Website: macys
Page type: billing-address
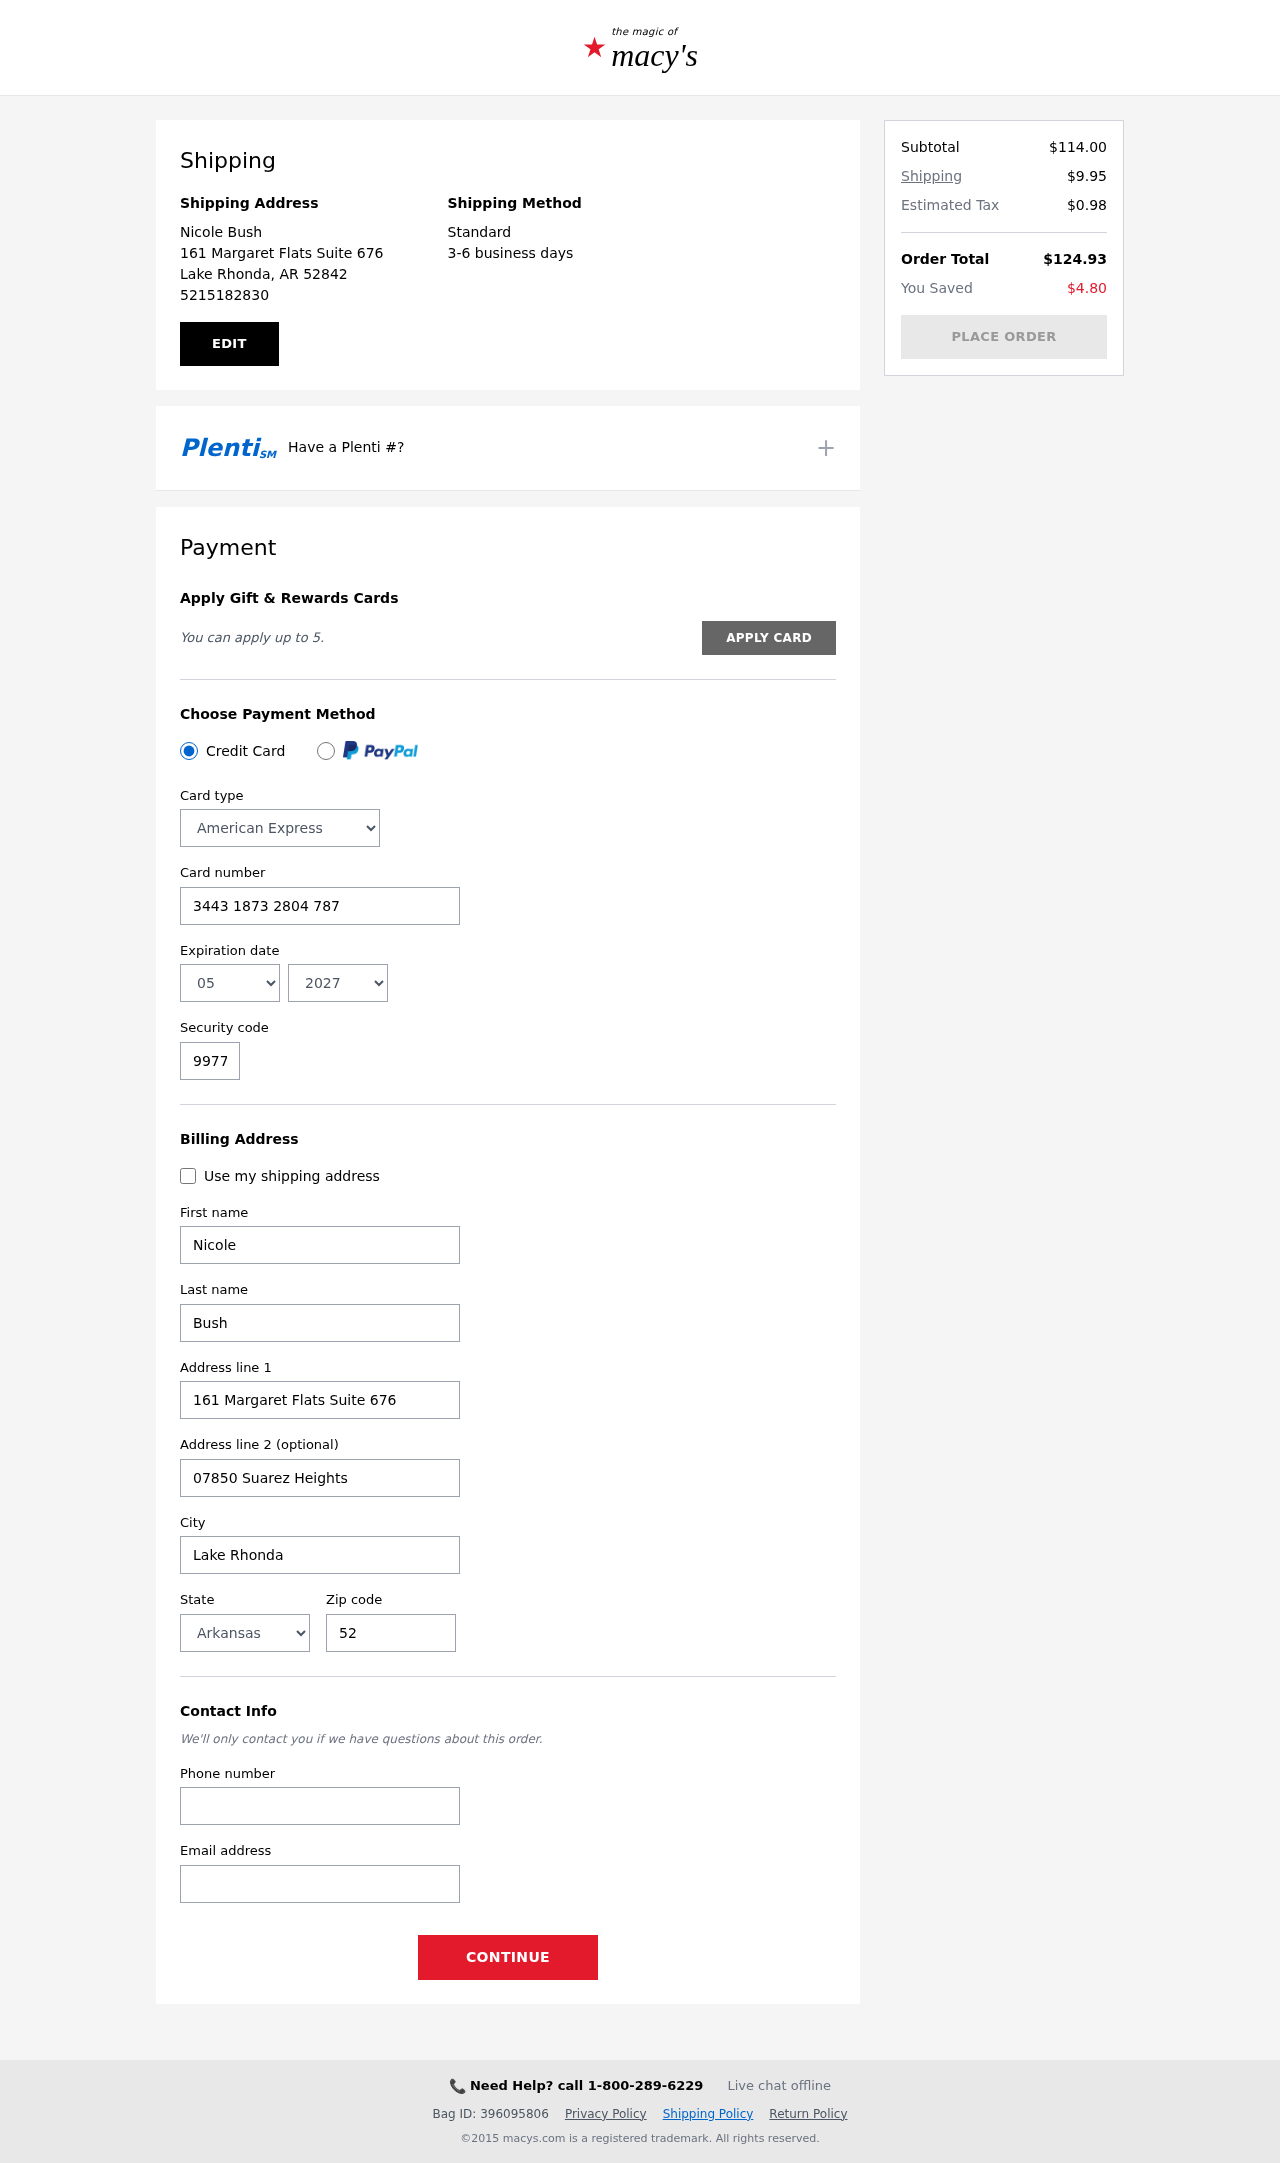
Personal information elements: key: PII_CARD_CVV
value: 9977
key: PII_CARD_EXPIRY_MONTH
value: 05
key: PII_CARD_EXPIRY_YEAR
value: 27
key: PII_CARD_NUMBER
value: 3443 1873 2804 787
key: PII_CARD_TYPE
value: American Express
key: PII_CITY
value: Lake Rhonda
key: PII_CITY_STATE_ZIP
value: Lake Rhonda, AR 52842
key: PII_EMAIL
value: nicolebush@gmail.com
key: PII_FIRSTNAME
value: Nicole
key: PII_FULLNAME
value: Nicole Bush
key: PII_LASTNAME
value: Bush
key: PII_PHONE
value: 5215182830
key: PII_POSTCODE
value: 52842
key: PII_STATE
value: Arkansas
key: PII_STREET
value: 161 Margaret Flats Suite 676
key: PII_STREET2
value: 07850 Suarez Heights
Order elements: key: ORDER_SUBTOTAL
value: $114.00
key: ORDER_SHIPPING_COST
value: $9.95
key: ORDER_TAX
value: $0.98
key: ORDER_TOTAL
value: $124.93
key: ORDER_SAVINGS
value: $4.80